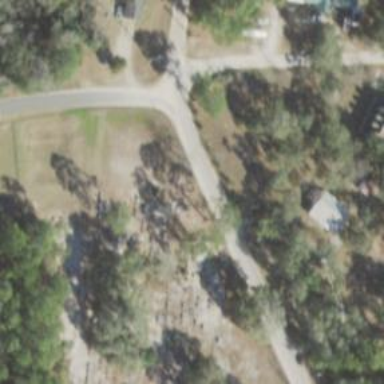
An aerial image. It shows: Cemetery.